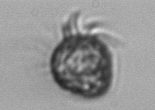
Label: Ciliophora